Question: I import 2 external libraries (library A, and library B) into my project in Eclipse. These libraries both need "android-support-v4.jar" library. So when compiling, it caused error:
I've read all similar questions, and did try to delete the library "androi-support-v4.jar" from my project. Follow the instruction: Properties-> Java Build Path -> Libraries -> Select "android-support-v4.jar" -> all buttons are disable. I cannot delete it ???

Even, in the case I could delete "android-support-v4.jar" from my project, there is still a conflict between 2 libraries A and B. Because both A and B need "android-support-v4.jar". If I delete "android-support-v4.jar" from library A so library A cannot be compiled.
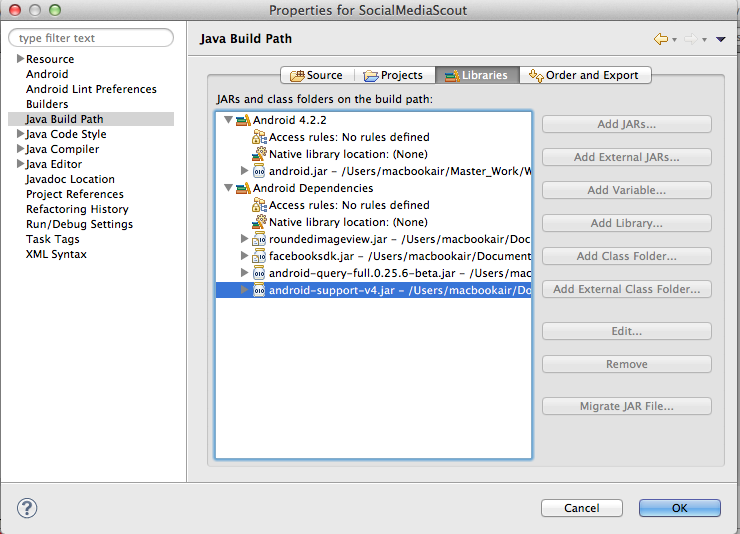
Answer: Thanks @SercanOzdemir for your answer. The solution is my project and all dependencies libraries must infer to only one "android-support-v4.jar". So what I do is
- -
So all infer to only one "android-support-v4.jar" from Library A